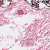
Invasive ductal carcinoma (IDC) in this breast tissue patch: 0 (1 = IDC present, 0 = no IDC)